Question: I am trying to have a radio button displayed next to a question I will be asking a user. I am using PrimeNg and when I compile my code I do not get the empty circle next to my radio fields
I have installed primeicons aswell
Code for radio buttons
'''
<p>
I have enough hours to cover these Absences*
</p>
<div class="ui-g-12">
<p-radioButton
name="group1"
value="YES"
label="YES"
[(ngModel)]="YES"
inputId="YES"
></p-radioButton>
</div>
<div class="ui-g-12">
<p-radioButton
name="group1"
value="NO"
label="NO"
[(ngModel)]="NO"
inputId="NO"
></p-radioButton>
</div>
'''
Here is what is outputted on my screen

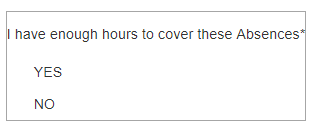
Answer: This is a working <URL> of your code with visible icons.
Make sure that styles for both theme and icons are used in 'styles.css' or in 'angular.json' as recommended in <URL> guide.